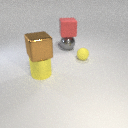
large red rubber cube above large gray metal sphere